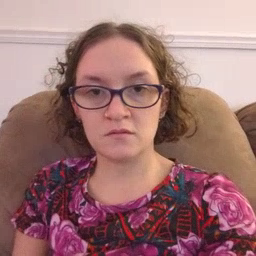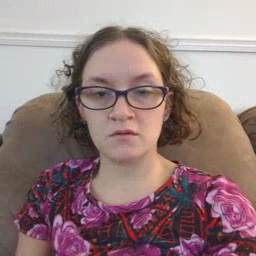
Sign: bug